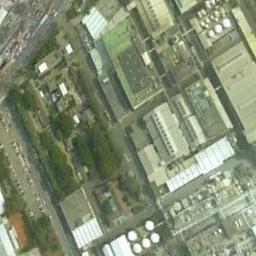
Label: industrial_area